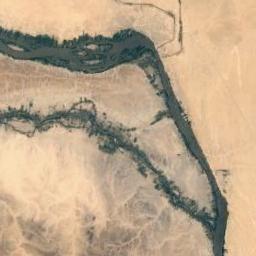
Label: river